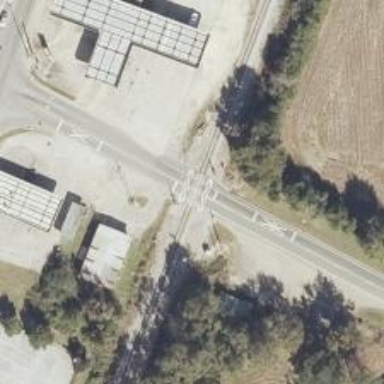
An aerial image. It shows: Level crossing with lights on the railway.